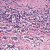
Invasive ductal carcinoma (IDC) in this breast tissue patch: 1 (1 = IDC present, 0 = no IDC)